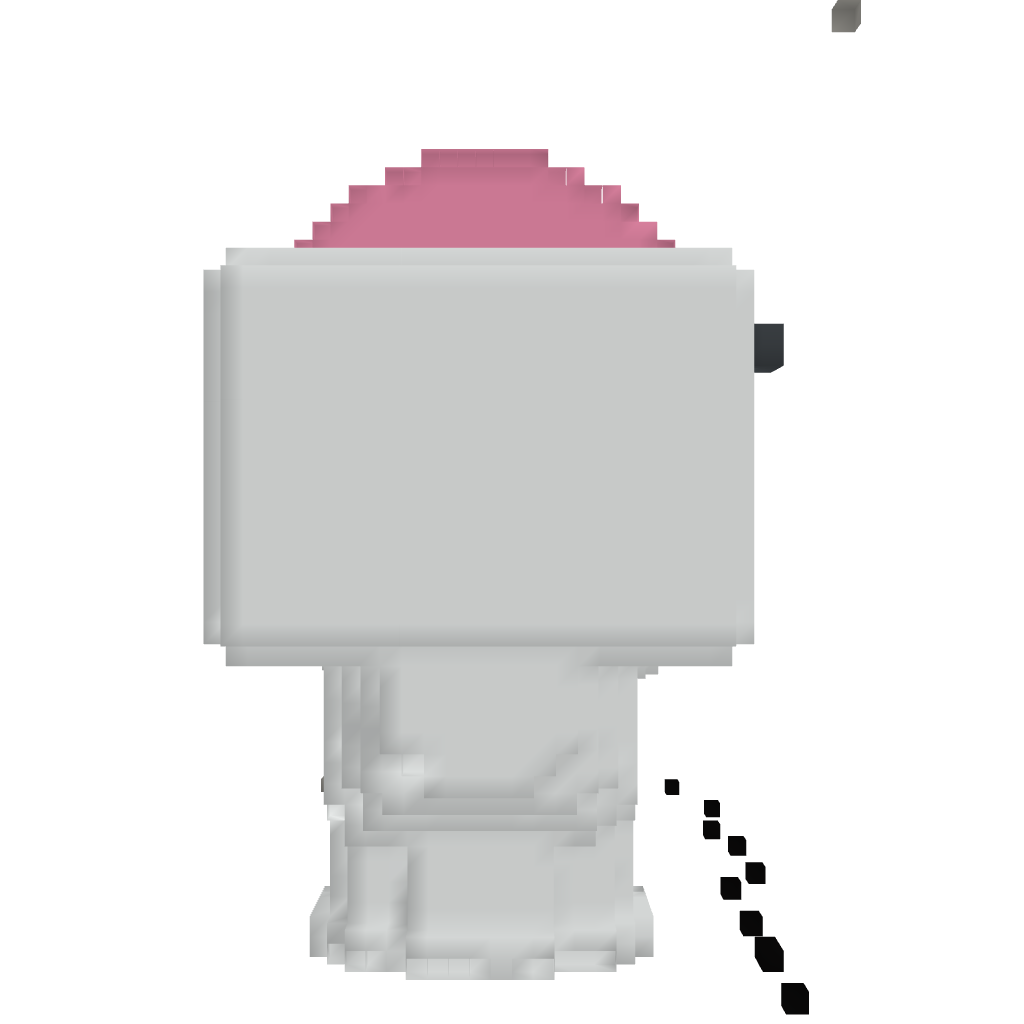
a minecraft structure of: Toilet